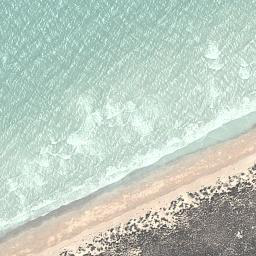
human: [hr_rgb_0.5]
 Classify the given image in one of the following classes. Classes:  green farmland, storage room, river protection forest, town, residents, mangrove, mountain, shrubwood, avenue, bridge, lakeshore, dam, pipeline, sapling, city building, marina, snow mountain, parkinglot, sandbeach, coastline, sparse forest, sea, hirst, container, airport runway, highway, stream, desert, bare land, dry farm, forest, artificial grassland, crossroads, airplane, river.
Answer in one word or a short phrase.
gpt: coastline